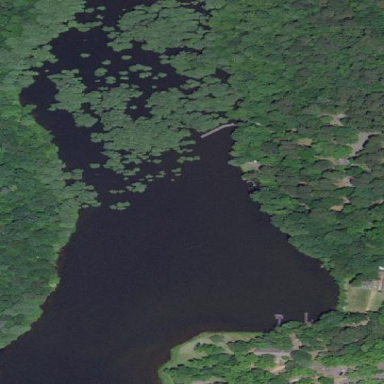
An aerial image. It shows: Beautiful lake surrounded by nature.